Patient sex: M
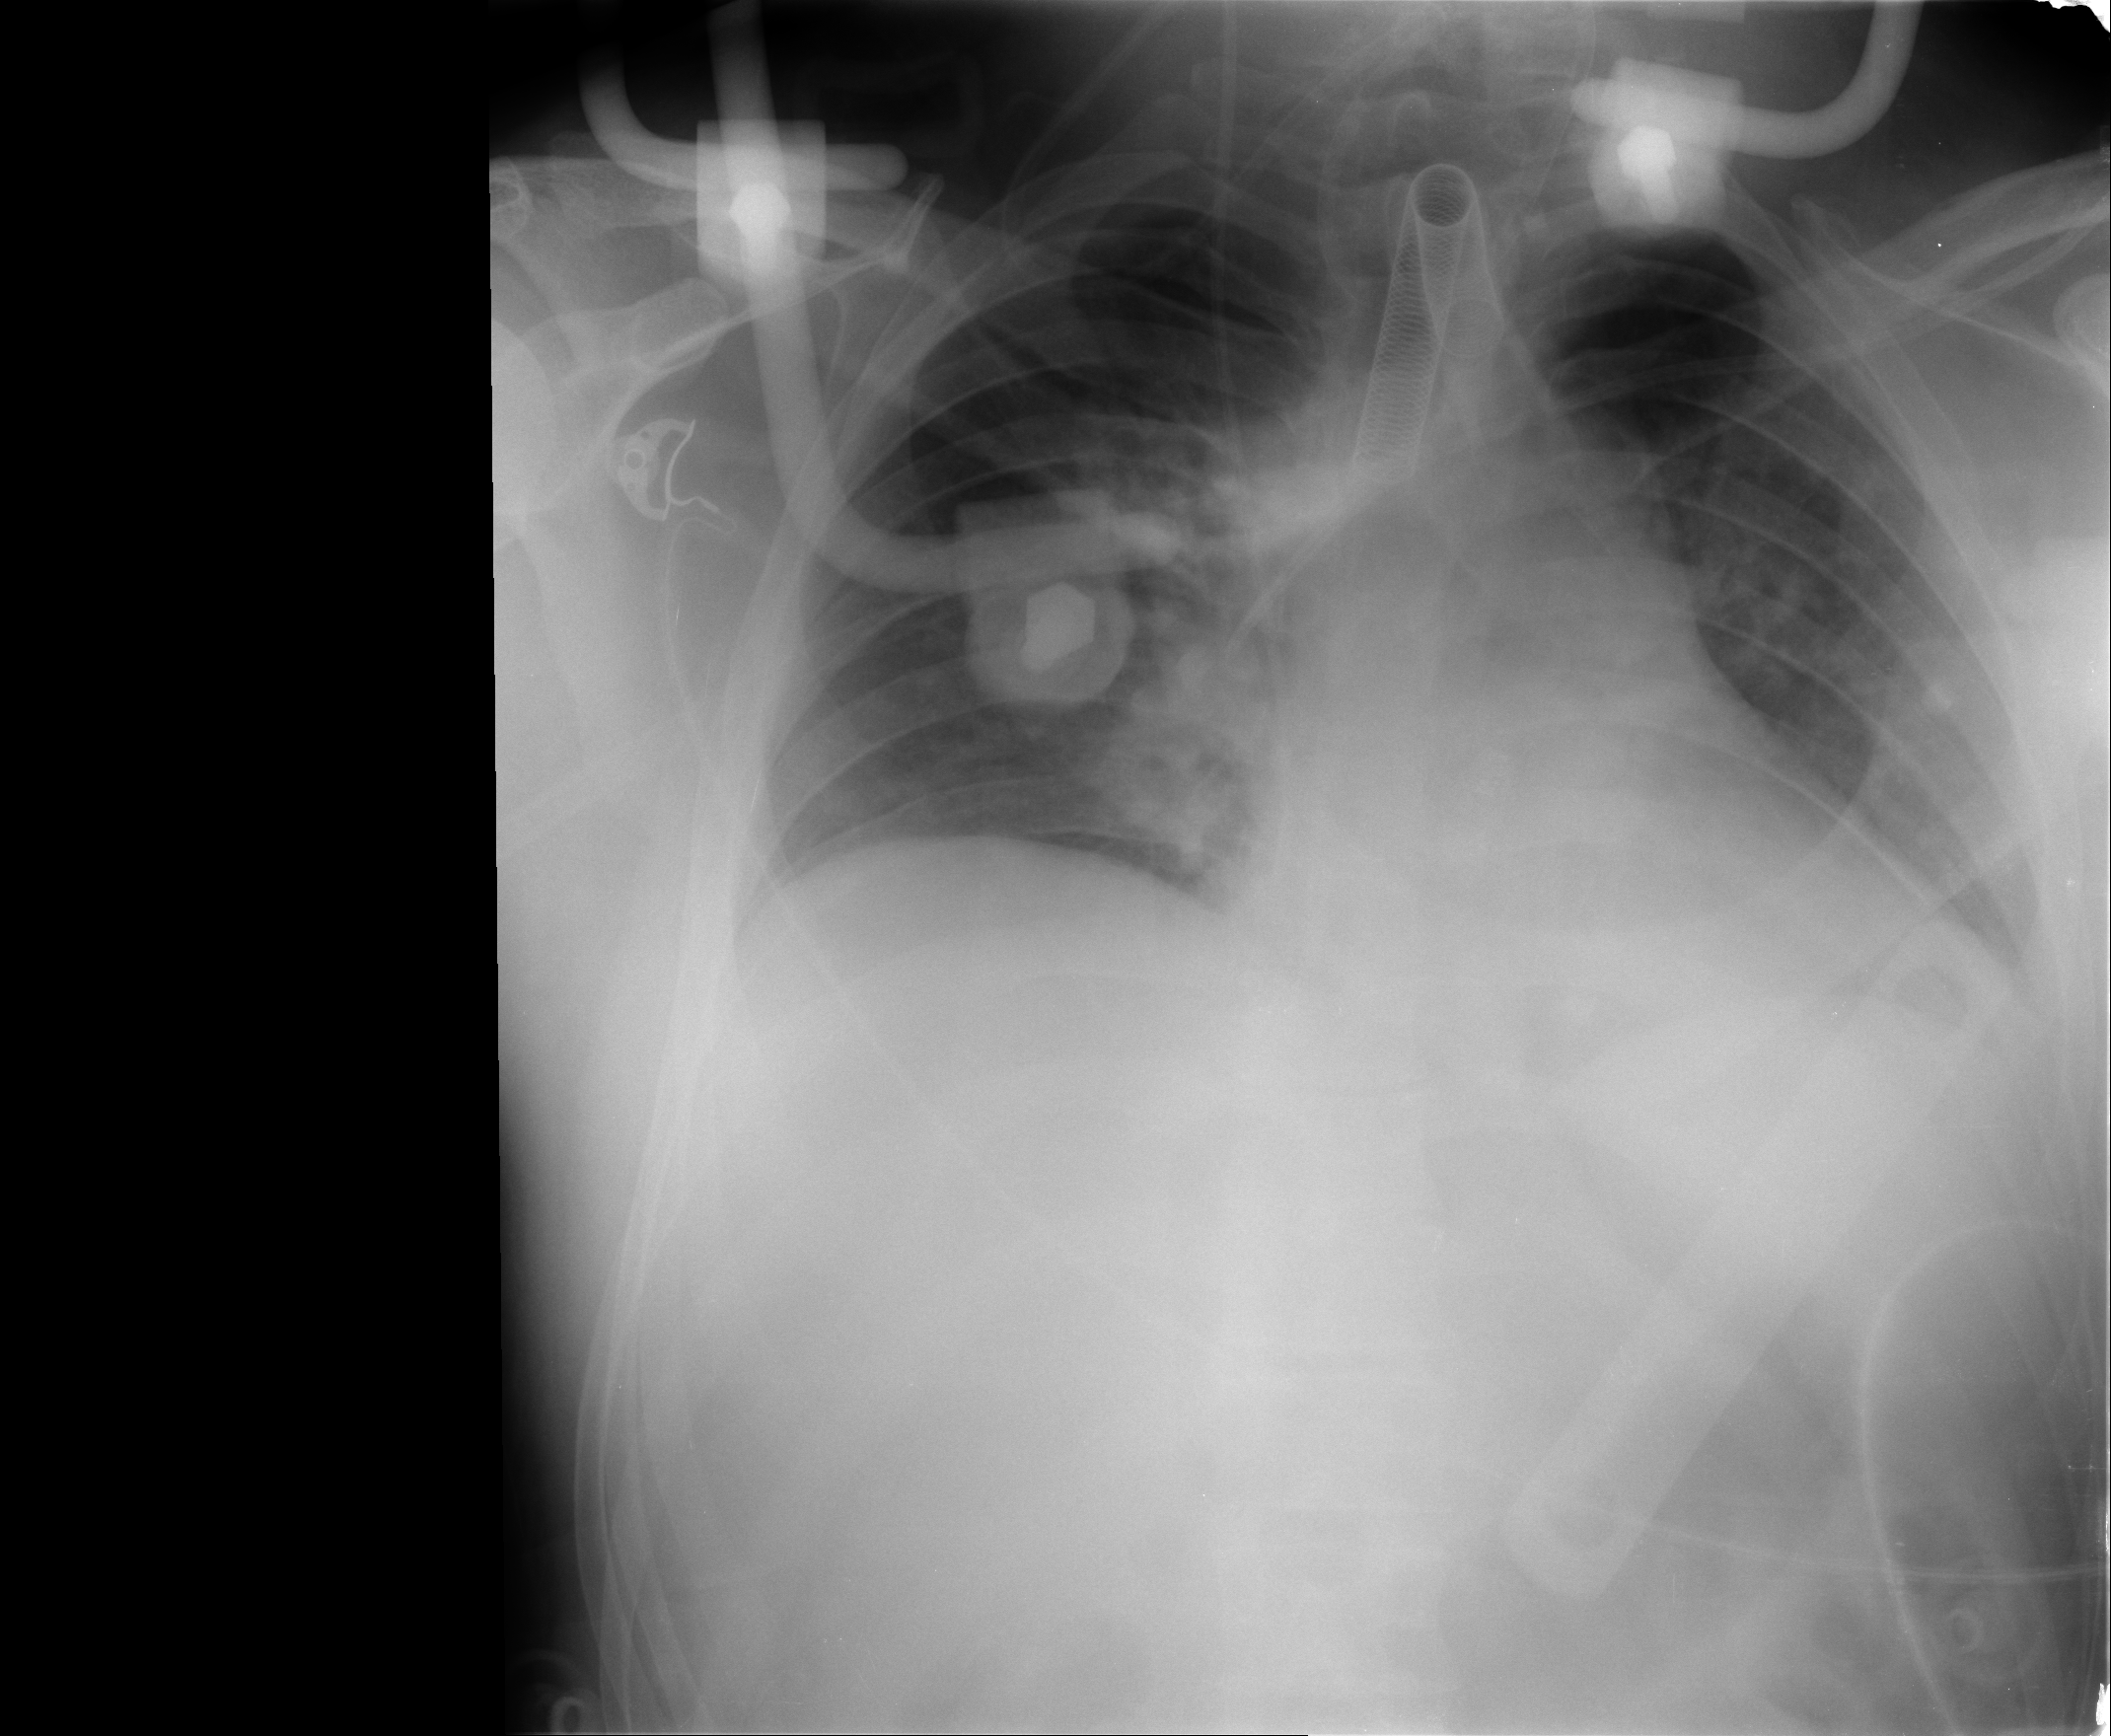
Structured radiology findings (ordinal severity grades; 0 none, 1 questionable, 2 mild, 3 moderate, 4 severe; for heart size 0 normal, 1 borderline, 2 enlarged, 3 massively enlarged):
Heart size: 0
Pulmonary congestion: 1
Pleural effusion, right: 0
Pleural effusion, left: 0
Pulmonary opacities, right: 0
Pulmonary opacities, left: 0
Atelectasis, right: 0
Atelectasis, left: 2